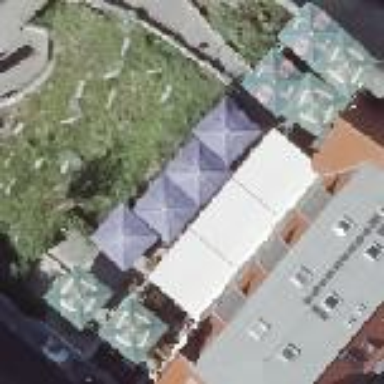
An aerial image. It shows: Outdoor seating area for leisure.